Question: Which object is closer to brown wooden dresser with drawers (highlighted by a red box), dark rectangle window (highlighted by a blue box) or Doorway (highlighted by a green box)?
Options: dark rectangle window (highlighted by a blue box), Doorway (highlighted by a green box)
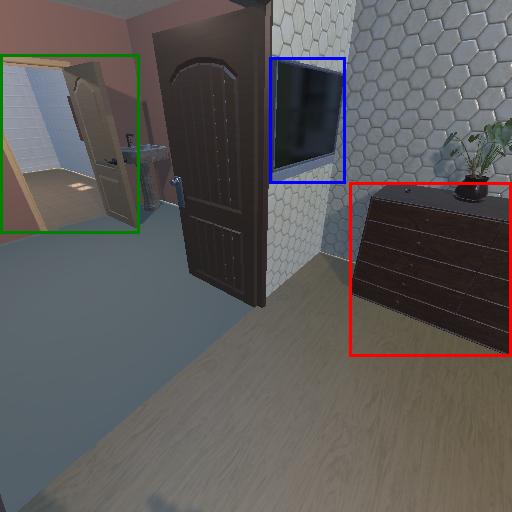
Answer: dark rectangle window (highlighted by a blue box)